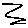
Label: zigzag